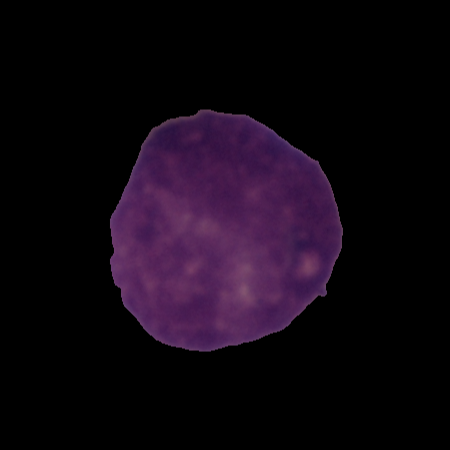
Label: cancer